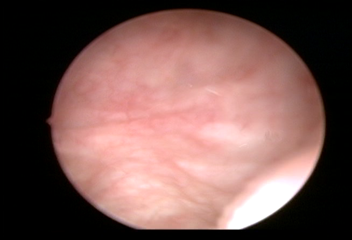
Modality: WLC
Class: Normal mucosa
Bladder cancer association: No